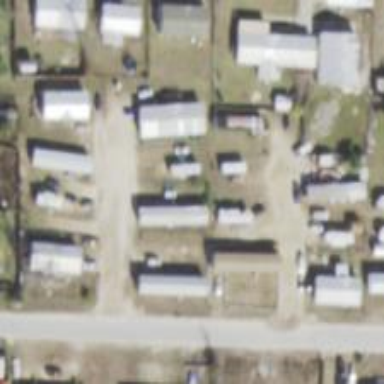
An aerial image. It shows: Residential area known as trailer park.